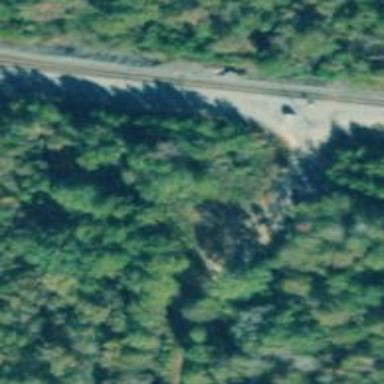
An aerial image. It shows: Site related to the railway.